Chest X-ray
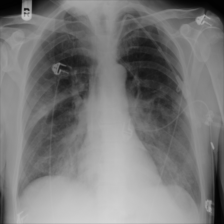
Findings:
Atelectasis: negative
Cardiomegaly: negative
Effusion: positive
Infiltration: negative
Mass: negative
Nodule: negative
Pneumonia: negative
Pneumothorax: negative
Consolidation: negative
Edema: negative
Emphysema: negative
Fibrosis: negative
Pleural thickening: negative
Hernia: negative